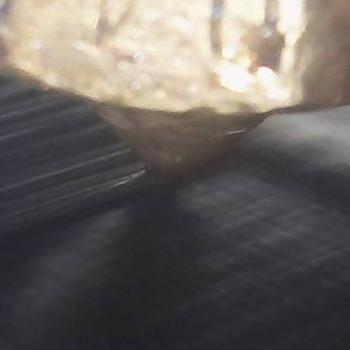
Flow rate: 84%